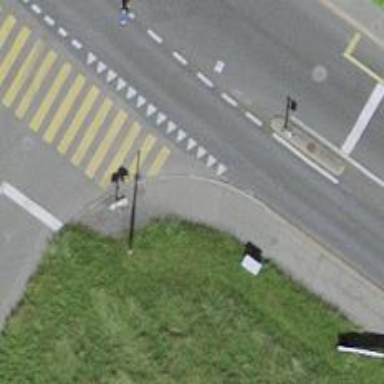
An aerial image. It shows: Kerb barrier.